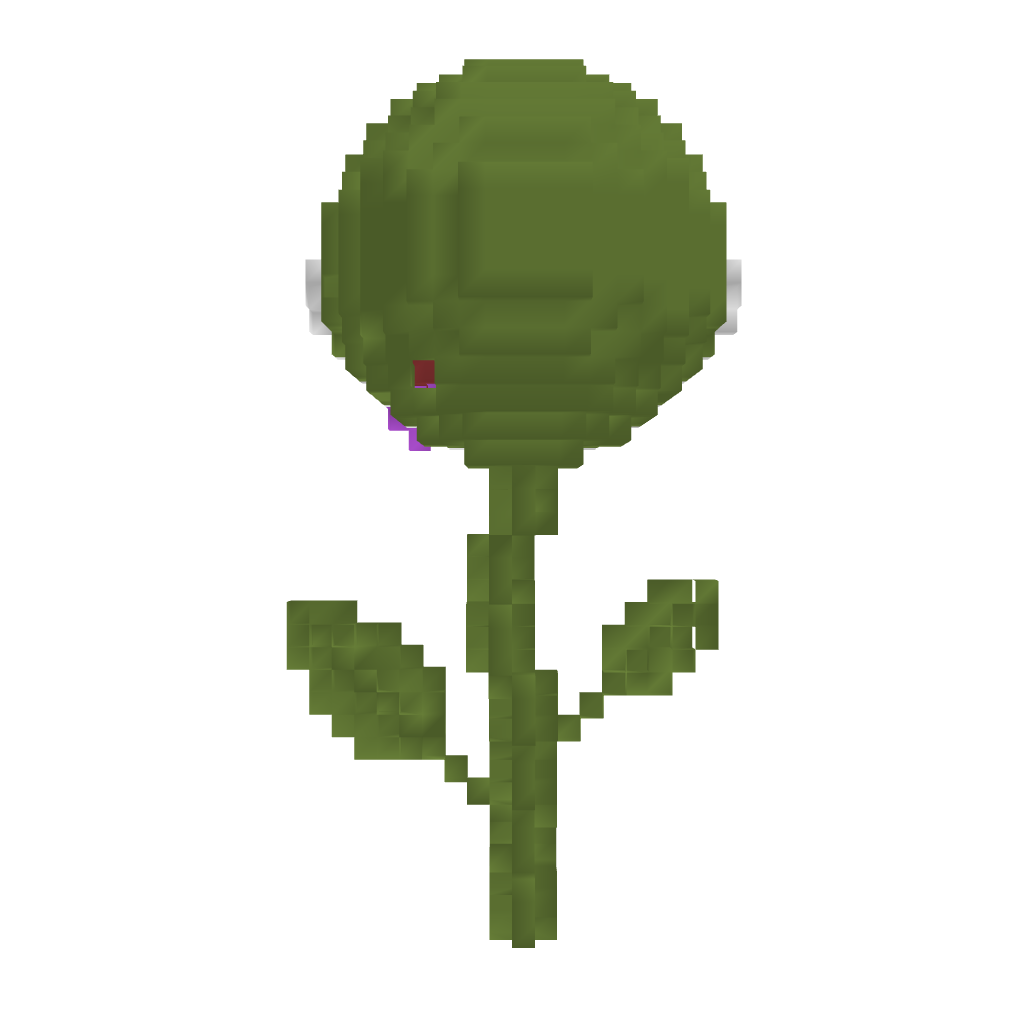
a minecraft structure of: Hungry Plant bad low quality